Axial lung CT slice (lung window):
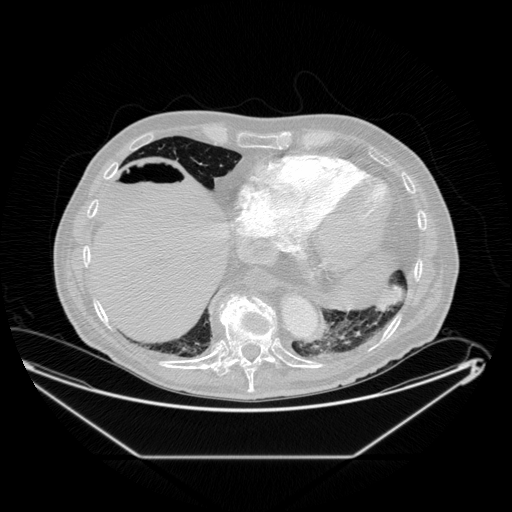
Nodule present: no